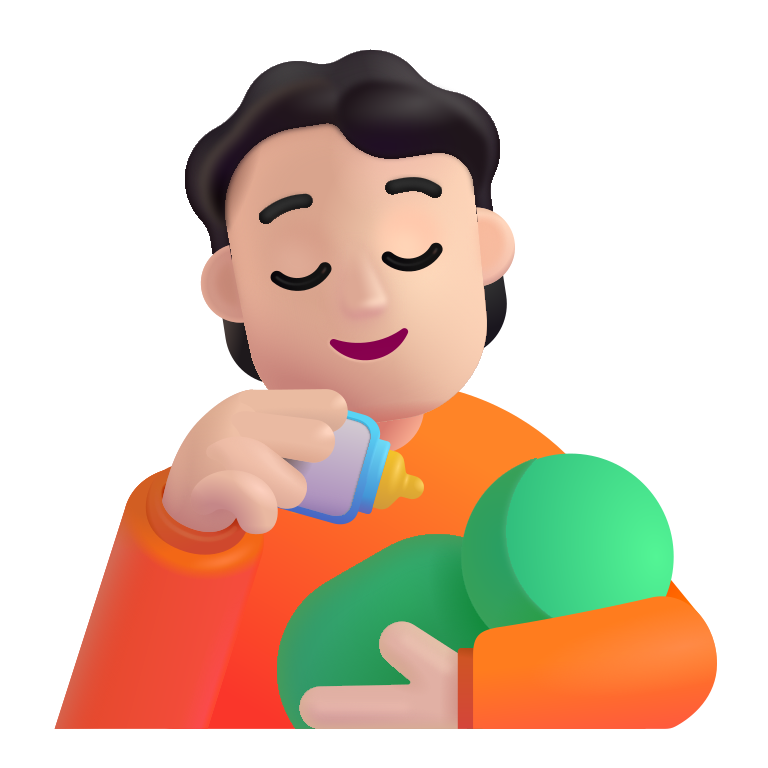
person feeding baby color light